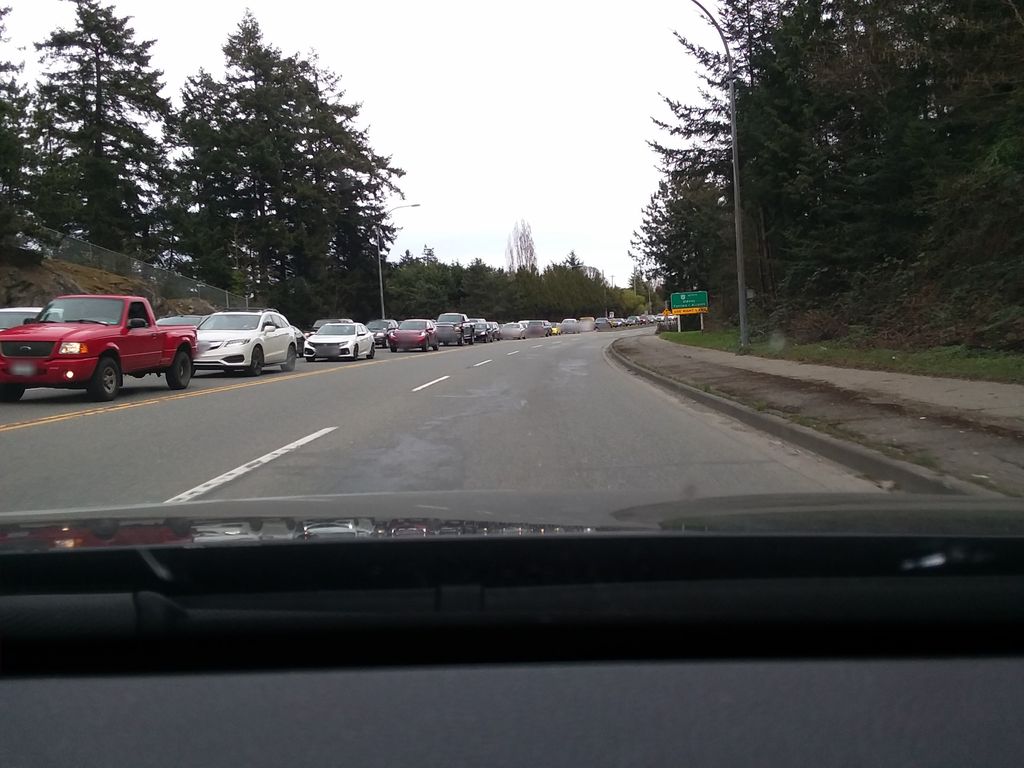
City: victoria